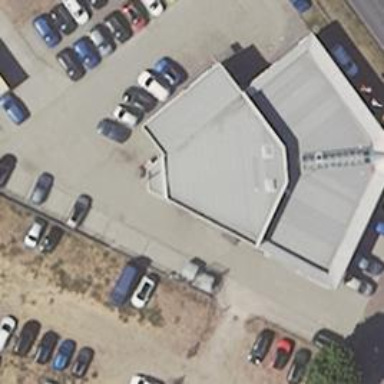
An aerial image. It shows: Building that houses car shop.